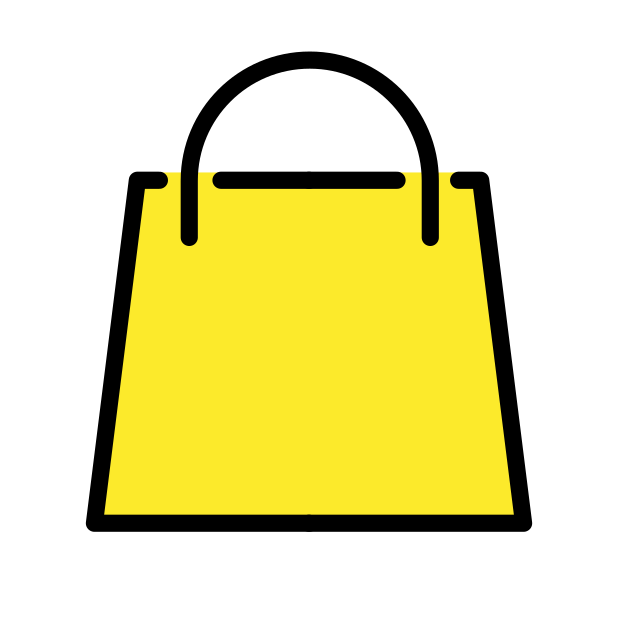
Emoji: 🛍
Name: shopping bags
Unicode: 0x1f6cd